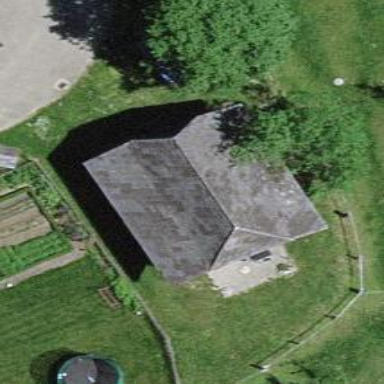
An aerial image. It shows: Barn.